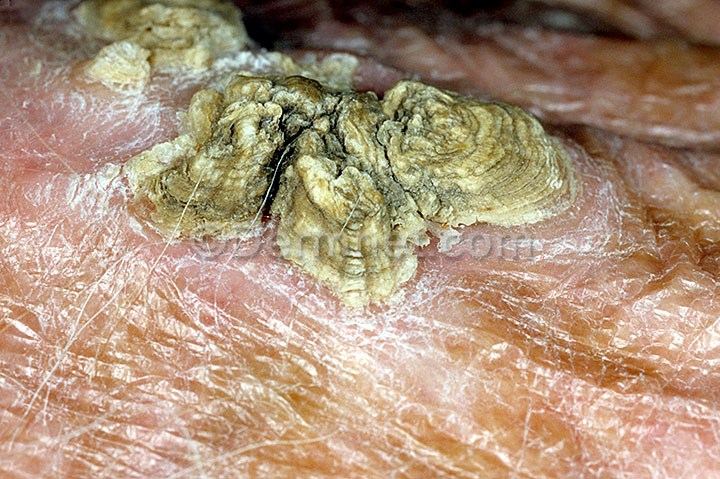
Disease: Actinic Keratosis Basal Cell Carcinoma and other Malignant Lesions